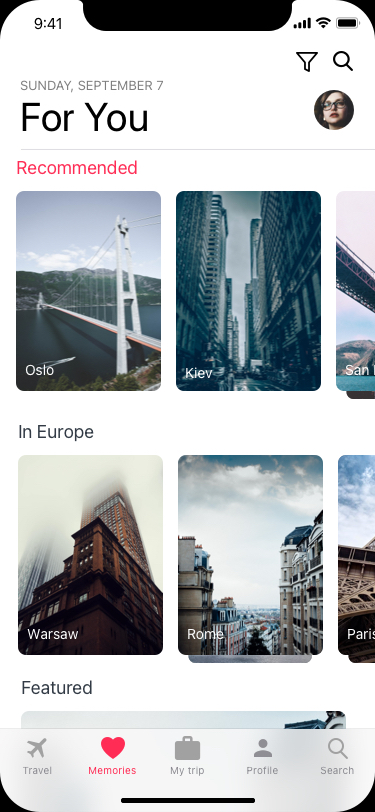
Text in this UI design:
For You
SUNDAY, SEPTEMBER 7
Featured
Recommended
Oslo
Kiev
San Francisco
In Europe
Warsaw
Paris
Rome